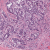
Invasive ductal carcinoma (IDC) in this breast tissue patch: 1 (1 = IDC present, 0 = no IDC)